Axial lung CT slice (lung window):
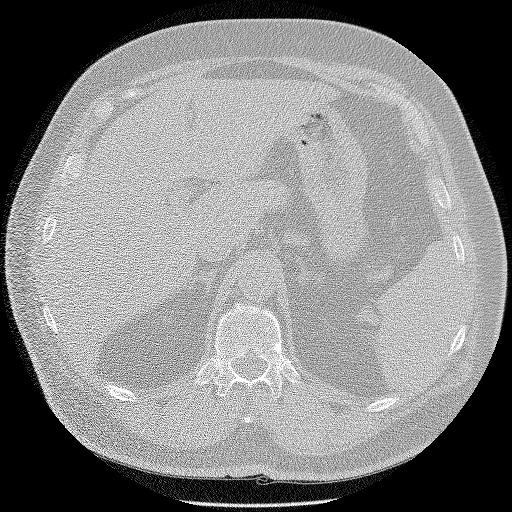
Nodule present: no